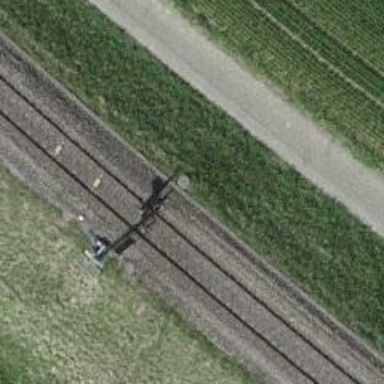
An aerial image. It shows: Single railway track with electrified contact line.